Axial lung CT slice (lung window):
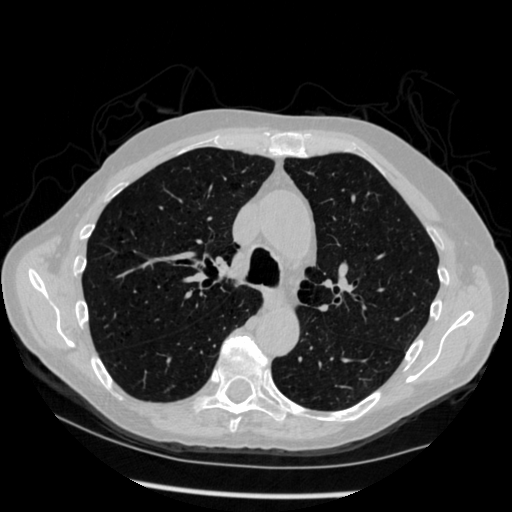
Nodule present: no